Field crop: maize
Growth stage: 2
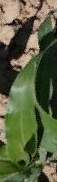
Species: maize